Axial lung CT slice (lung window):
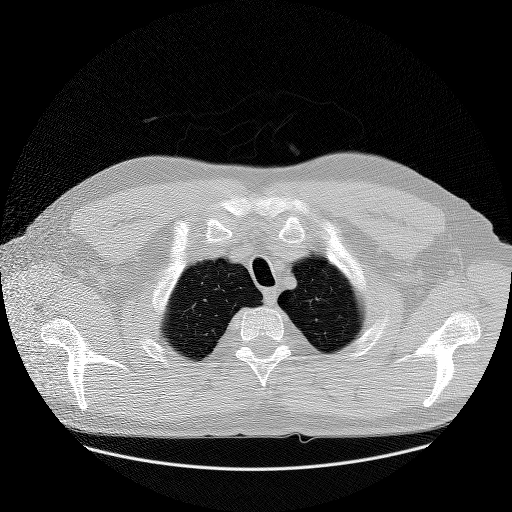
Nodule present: no